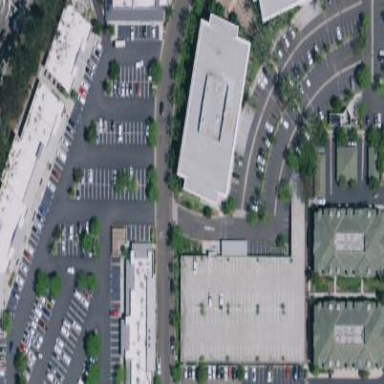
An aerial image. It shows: Multi-storey parking building.